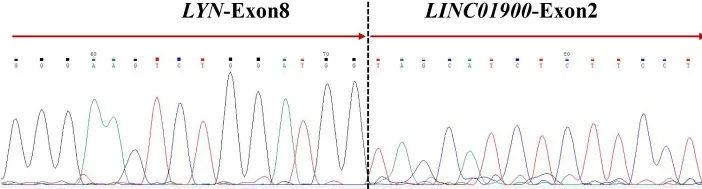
(D) Partial nucleotide sequences surrounding the junctions of the LYN::LINC01900 fusion transcript.
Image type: chart (chart)